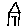
Label: house